Question: What settings do I have to change to allow my app to work on iPhone 4? Some people can install it on their iPhone 4's but have problems and others can't.
Is it related to the Required Device Capabilities entry?

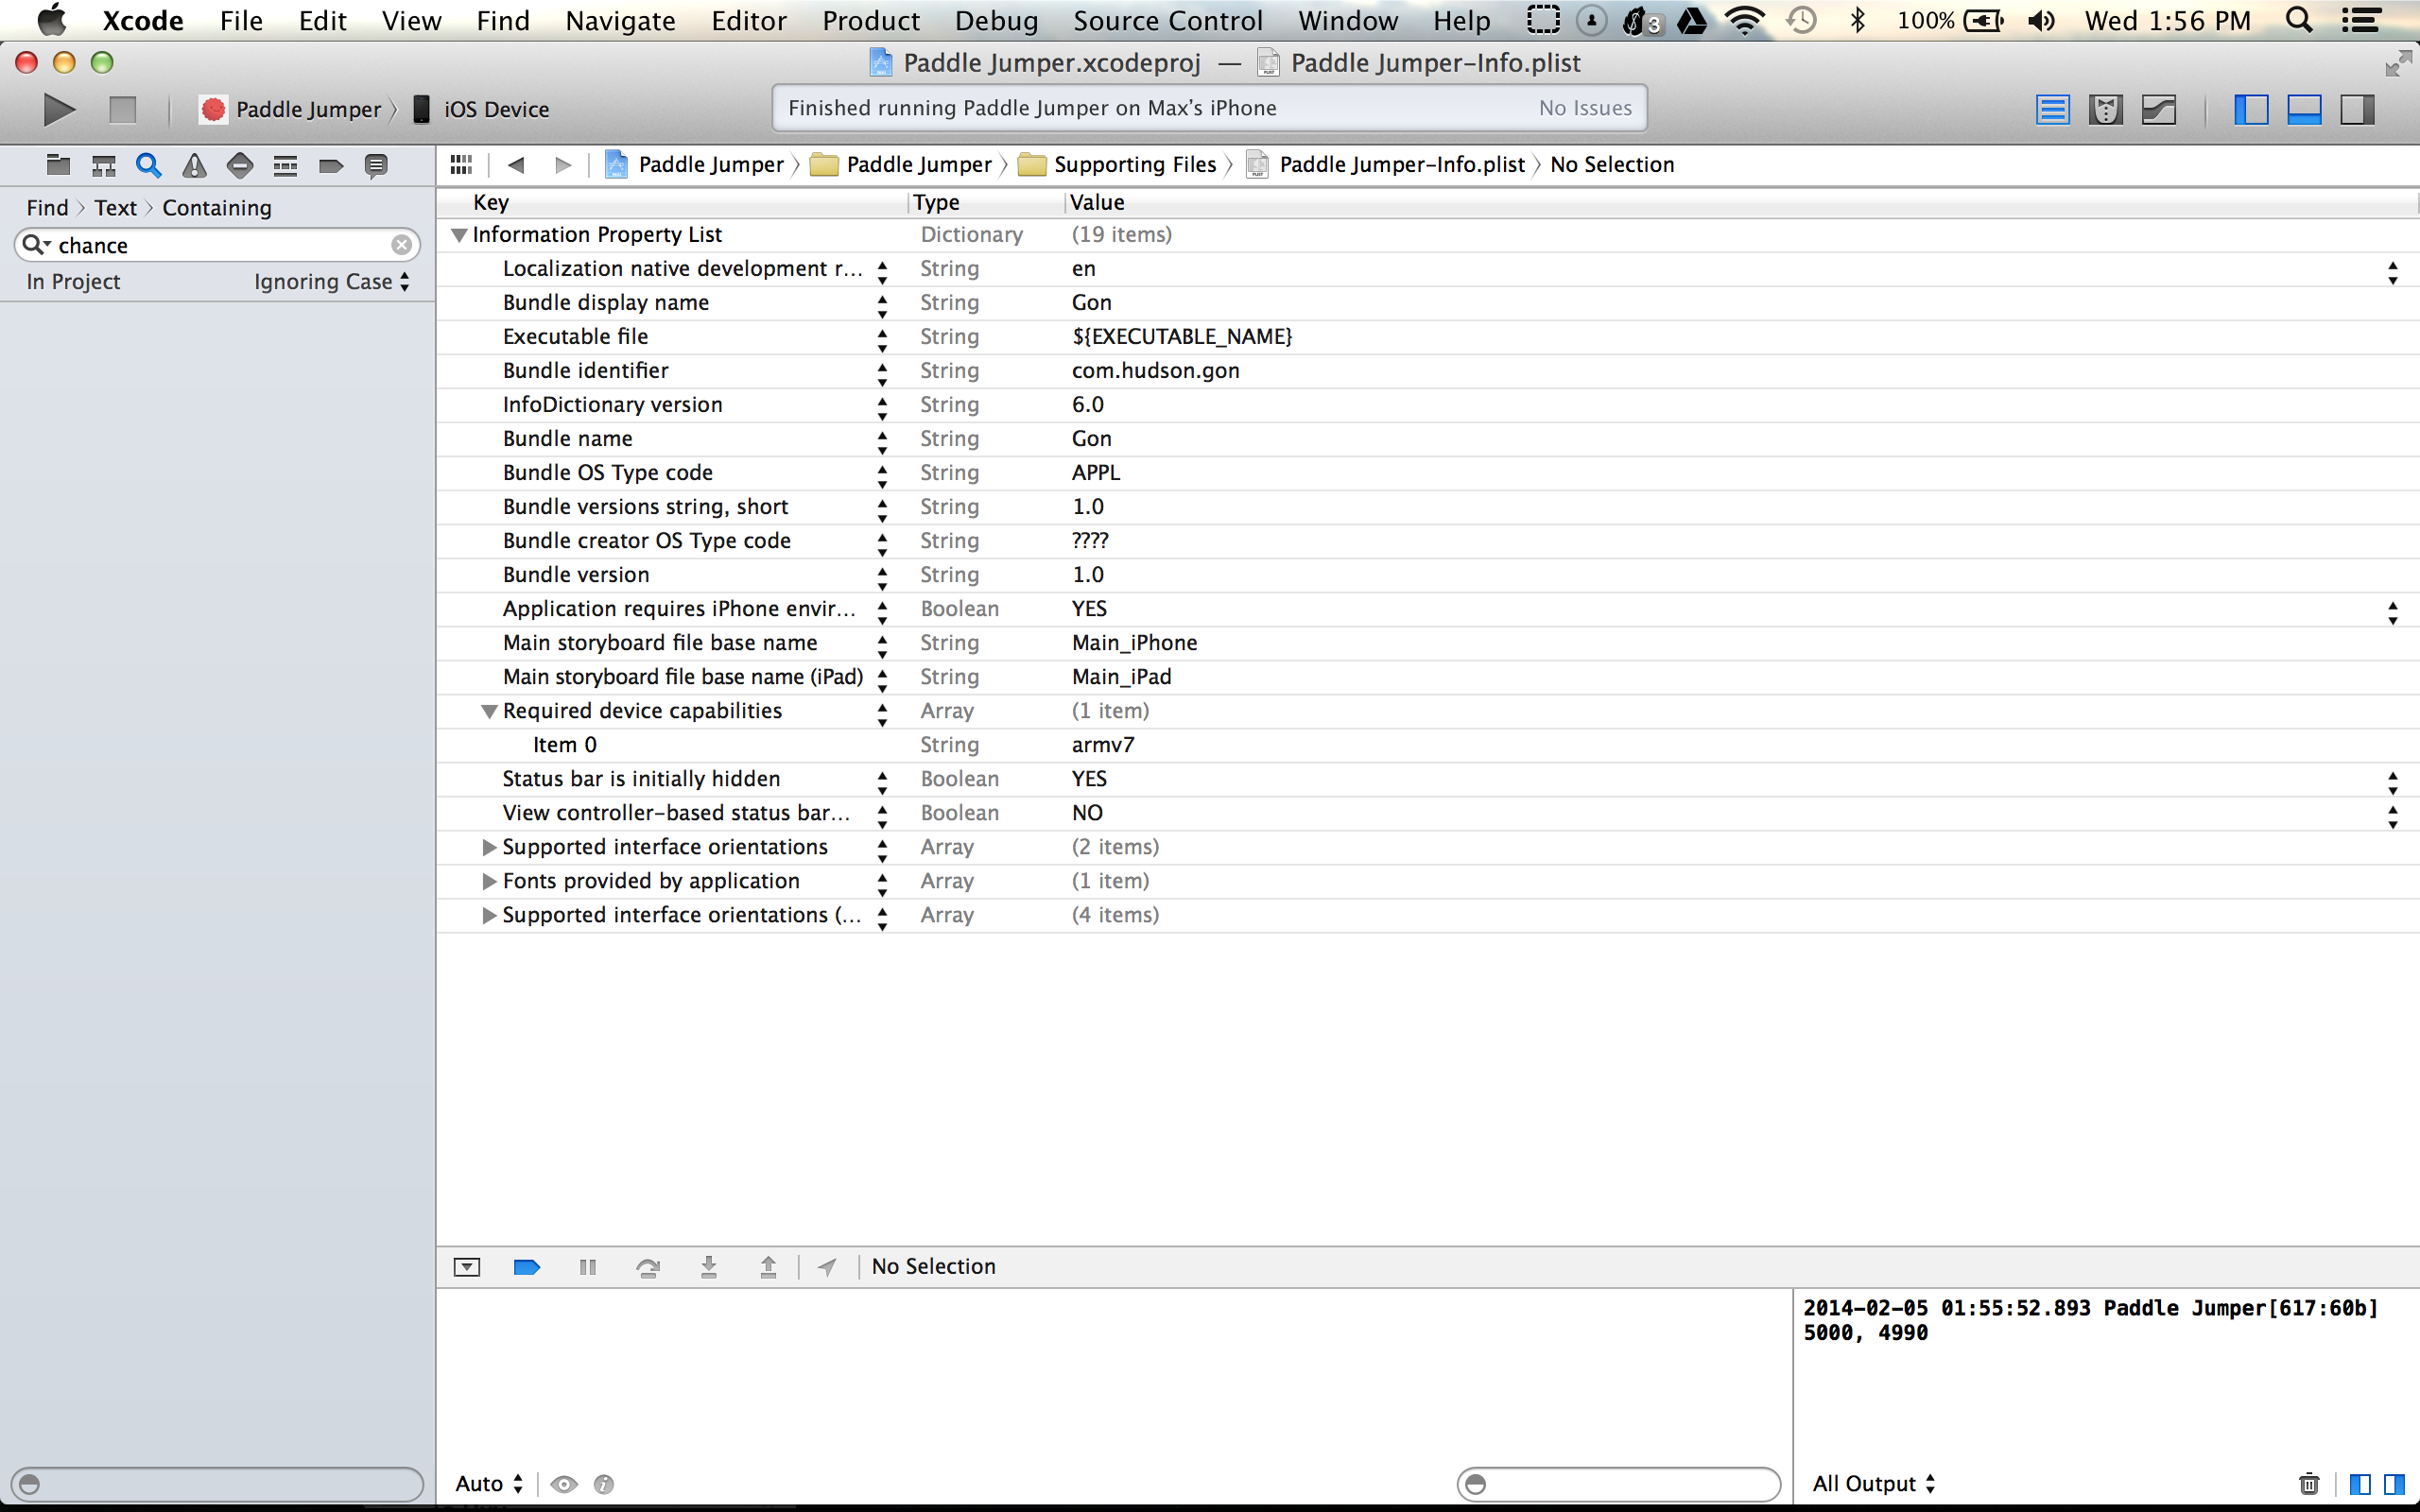
Answer: Under the general tab for your project check what your deployment target is set to. If you have it set to iOS 7 then iPhone users running iOS 4,5,6 will not be able to install your app. Set this to the minimum iOS 7 version you want to support and then you will need to make sure your app works on all those iOS versions for it to run on all iPhone 4s.